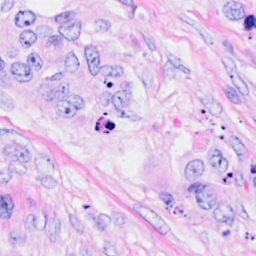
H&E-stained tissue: Breast